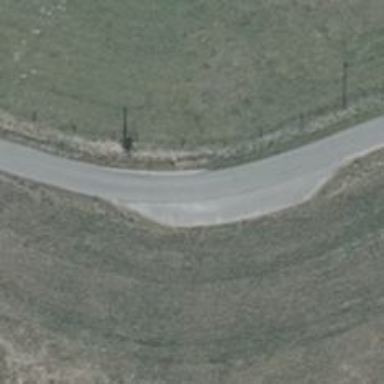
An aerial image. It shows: Unclassified road.